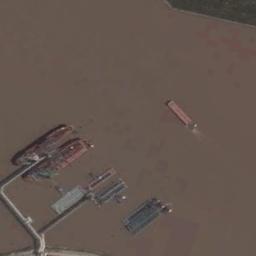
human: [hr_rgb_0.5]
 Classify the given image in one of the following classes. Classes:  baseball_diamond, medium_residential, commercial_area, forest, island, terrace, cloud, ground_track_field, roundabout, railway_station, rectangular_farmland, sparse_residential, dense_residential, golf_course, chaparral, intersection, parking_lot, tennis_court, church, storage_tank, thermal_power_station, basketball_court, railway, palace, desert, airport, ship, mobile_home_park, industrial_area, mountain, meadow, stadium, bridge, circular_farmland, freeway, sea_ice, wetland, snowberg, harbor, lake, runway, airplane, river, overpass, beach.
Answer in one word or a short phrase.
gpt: ship